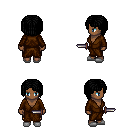
a pixel art fantasy rpg character, female body template, human, dark skin, brown robe, gold greaves, black pageboy hairstyle, white slippers, dagger, four views (front, back, left, right), 2x2 character sprite sheet, small pixel art, hard edges, no anti-aliasing